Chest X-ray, PA view. Patient: 64 years old, sex F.
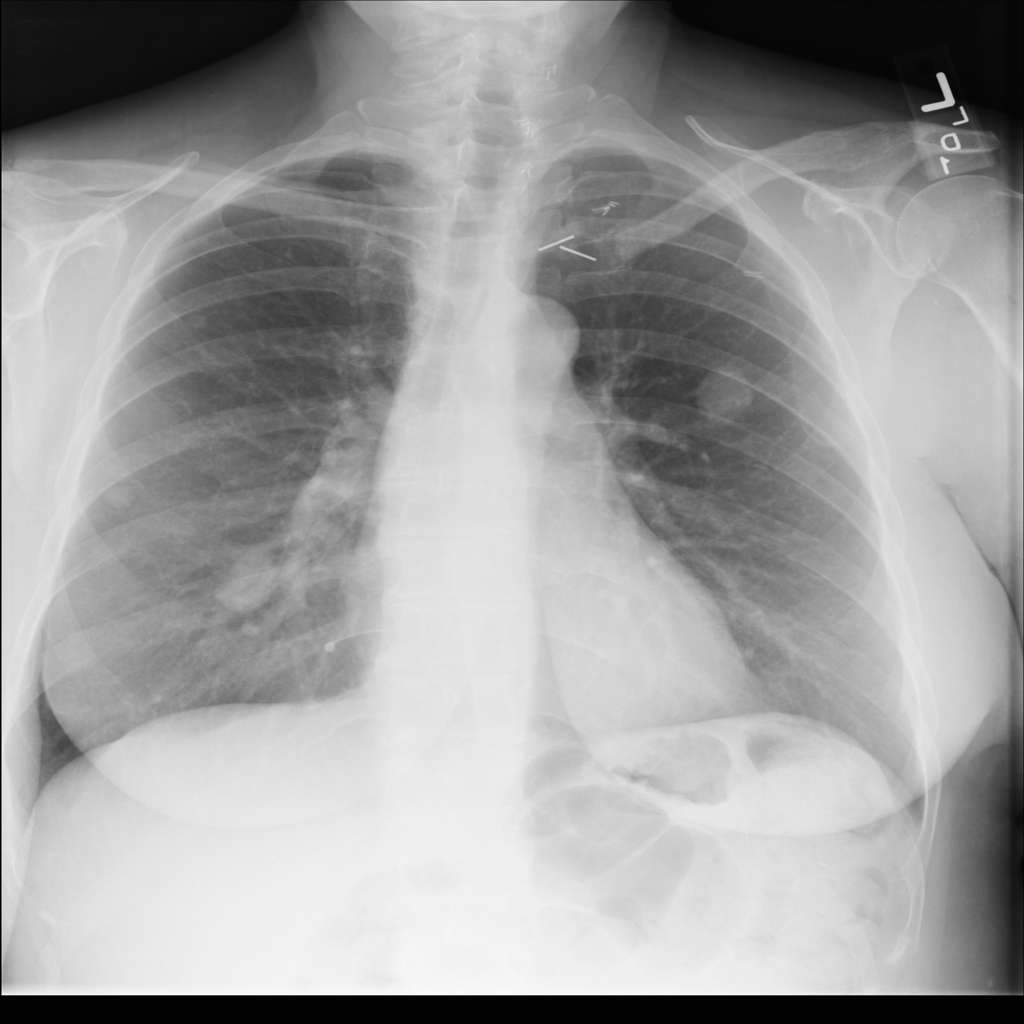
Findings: Mass, Nodule